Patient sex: M
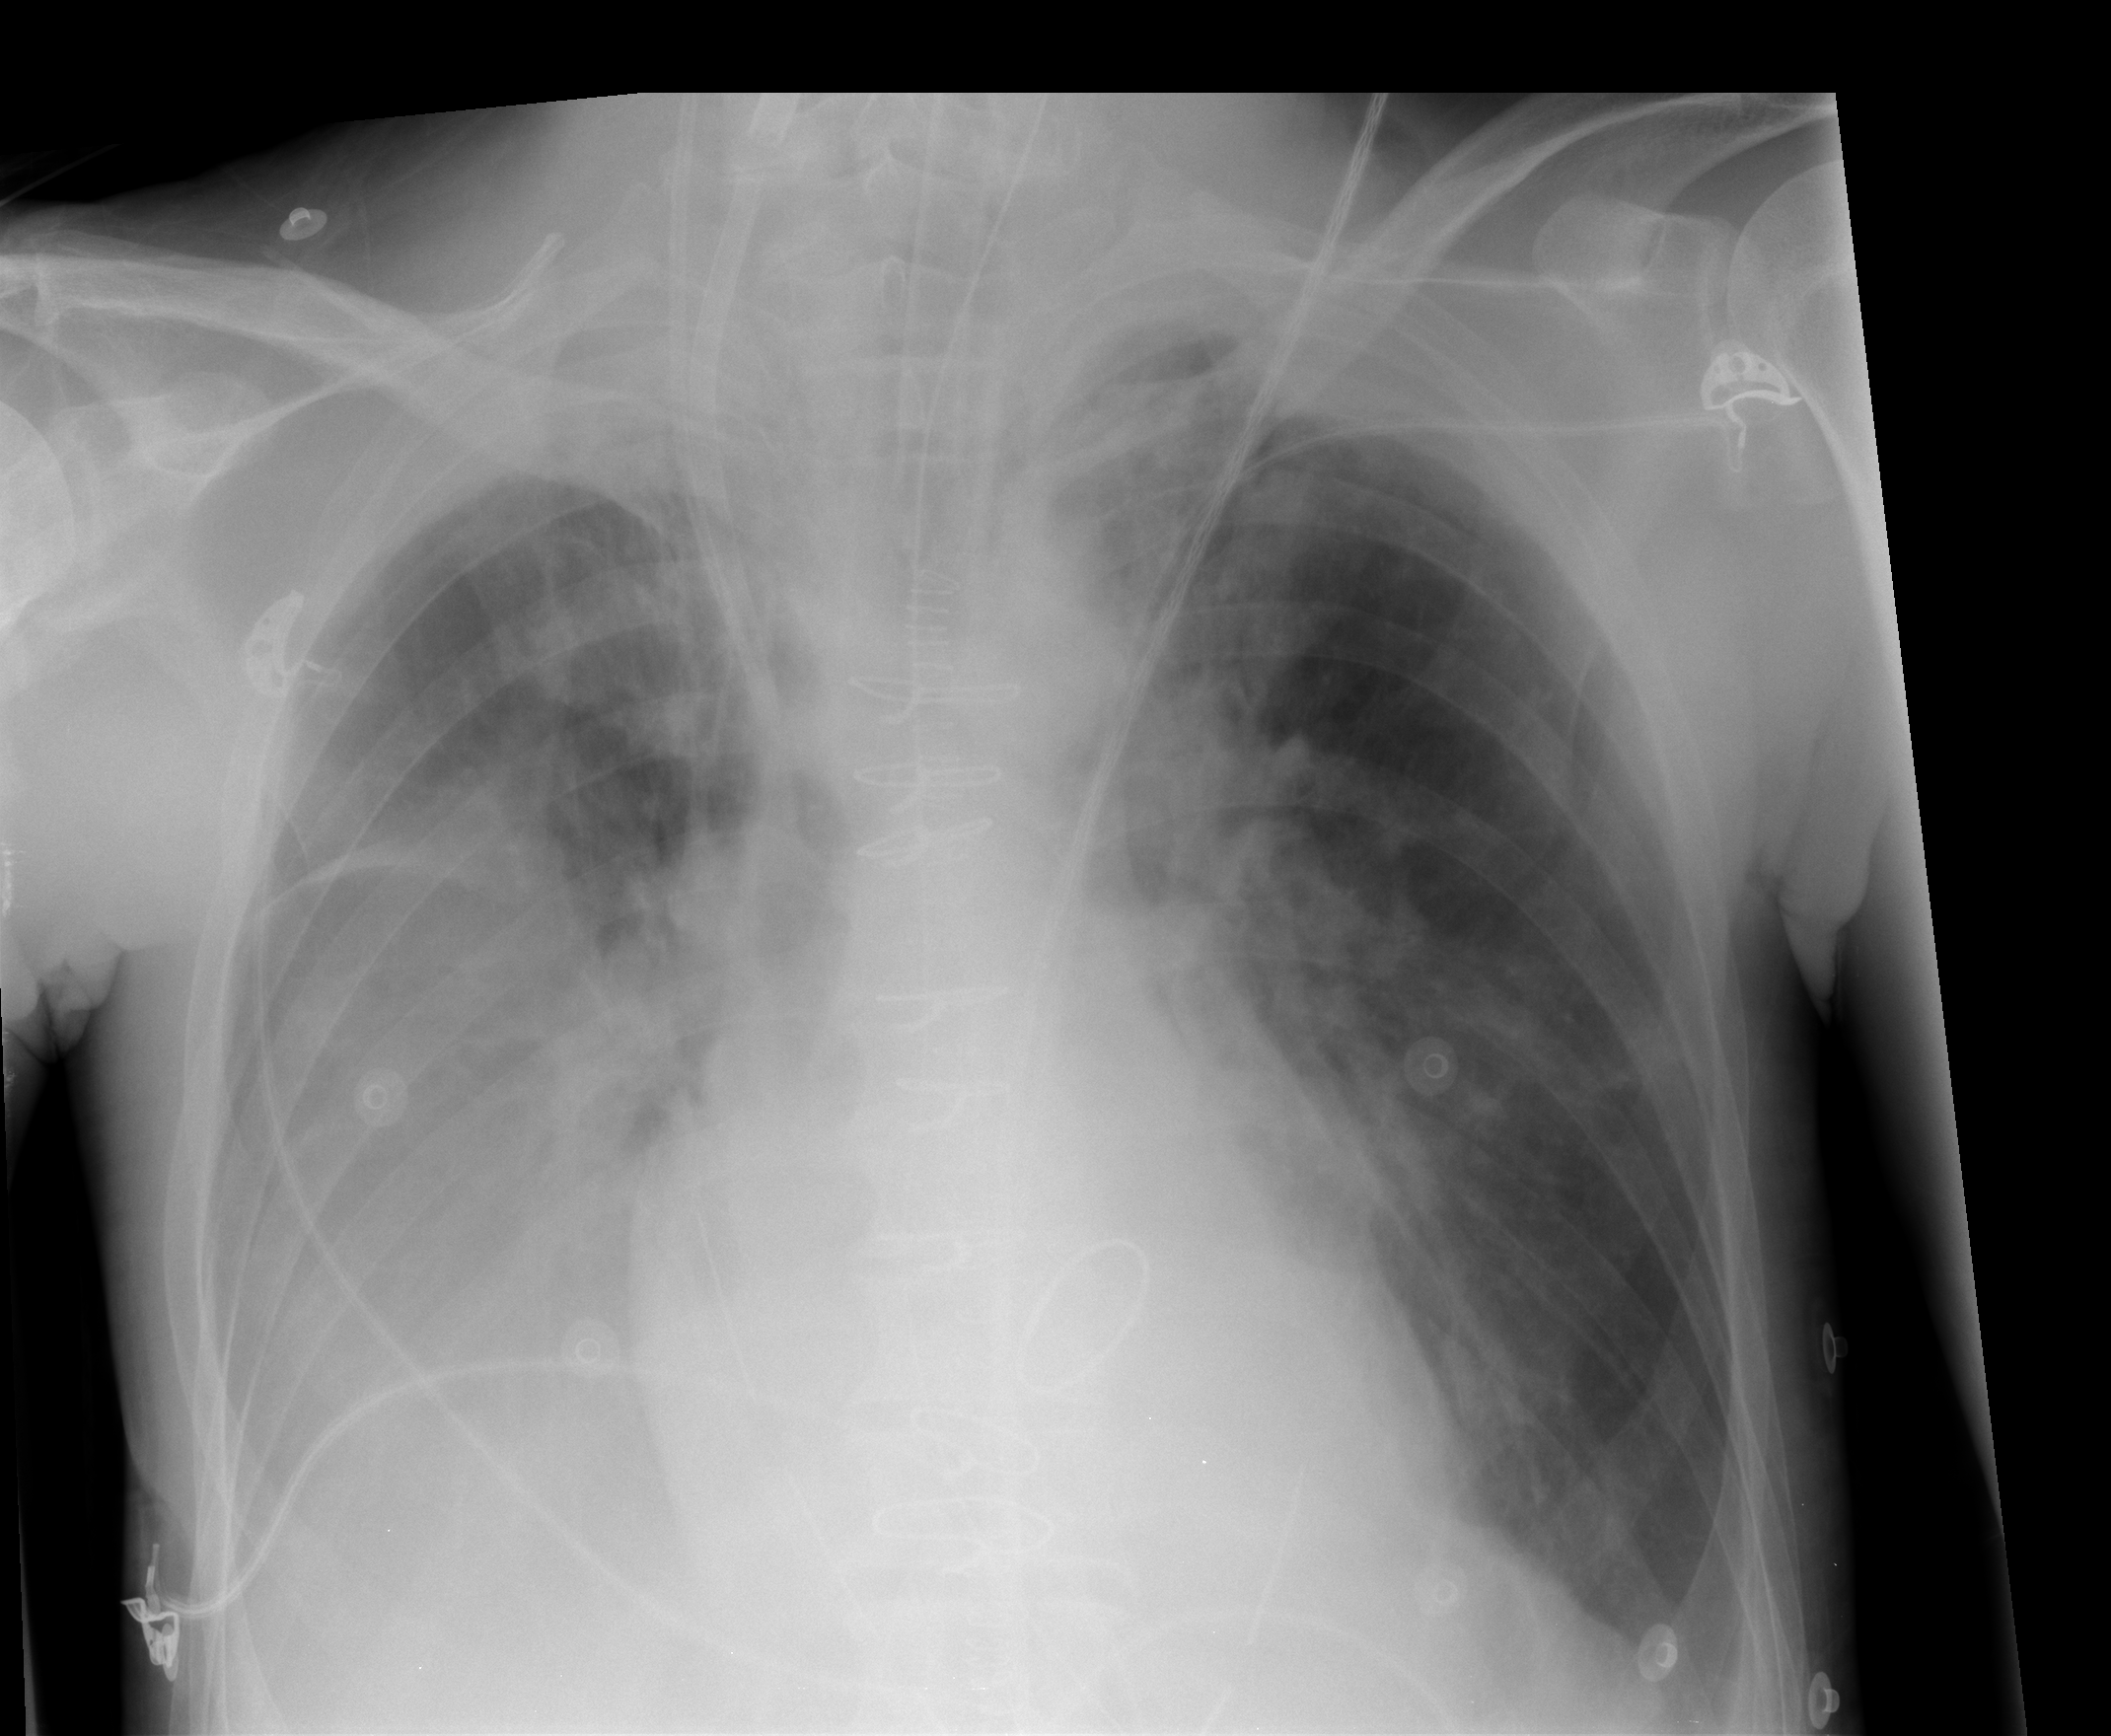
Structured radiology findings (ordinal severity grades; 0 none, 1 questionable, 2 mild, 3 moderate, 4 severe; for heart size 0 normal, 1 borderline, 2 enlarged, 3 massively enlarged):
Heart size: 0
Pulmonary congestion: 1
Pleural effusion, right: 3
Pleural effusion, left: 2
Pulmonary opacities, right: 1
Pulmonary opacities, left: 2
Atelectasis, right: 3
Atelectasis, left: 2